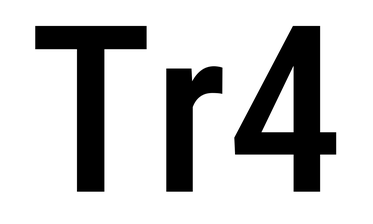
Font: Roboto_Condensed_Medium